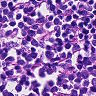
Metastatic tissue present: no